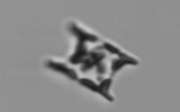
Label: Eucampia